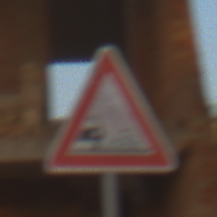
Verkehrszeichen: SplittSchotter
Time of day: SunriseSunset
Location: Roofed (Suburban)
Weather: Clear
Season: NotSpecified
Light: Natural